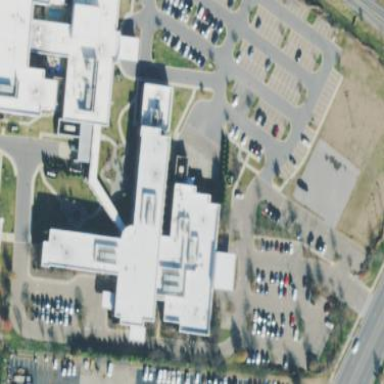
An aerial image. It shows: Hospital providing healthcare services.